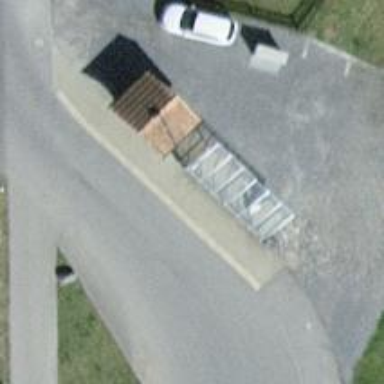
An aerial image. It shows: Bus stop with shelter. It is platform for public transport.